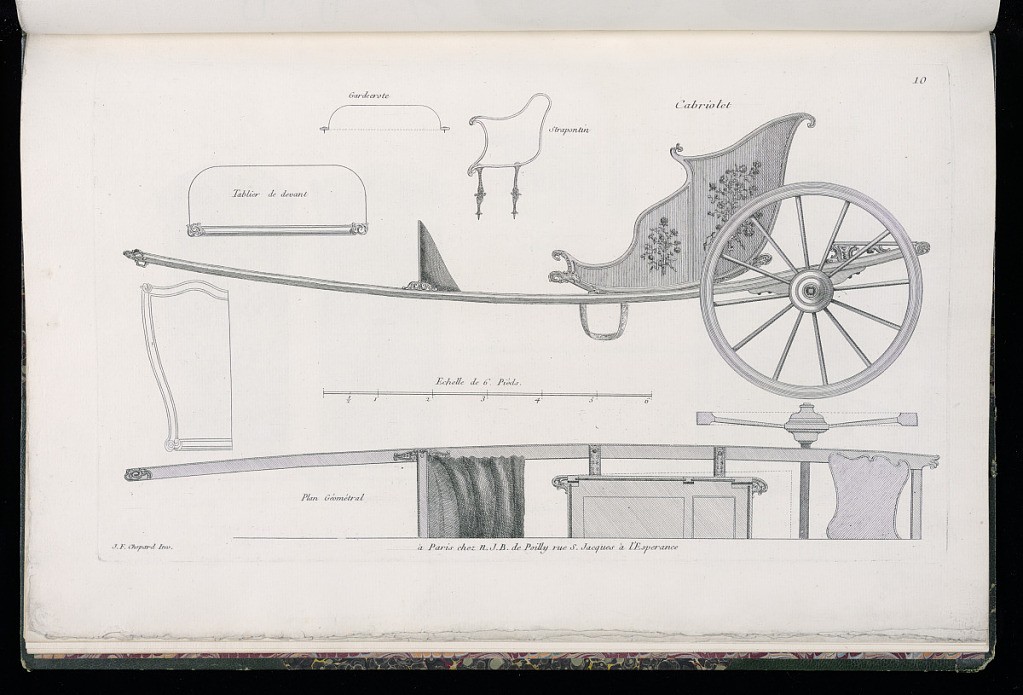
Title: Cabriolet
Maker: Jean-François Chopard, French, active 18th century
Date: ca. 1750
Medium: Engraving on paper
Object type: Bound print
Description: Plate 10, Folio 10 of a series of 13 prints of designs for carriages or coaches. Open horse-drawn carriage with rocaille motifs, shown in elevation, with details of the various parts above and below. The body of the coach consists of painted panels featuring floral decoration.